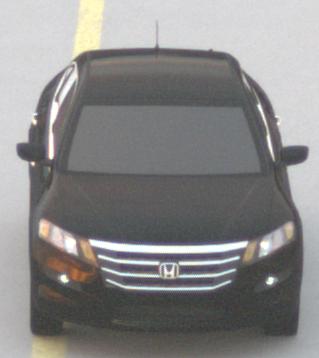
Make: Honda
Model: Crosstour
Detailed model: -
Model produced from: 2009
Model produced until: 2012
Doors: 4
Color: black
Road condition: dry road
Daytime: sunrise or sunset
Contrast: medium contrast